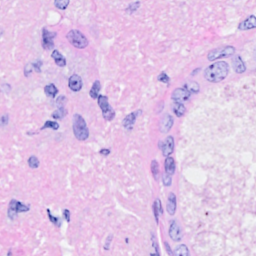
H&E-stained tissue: Breast